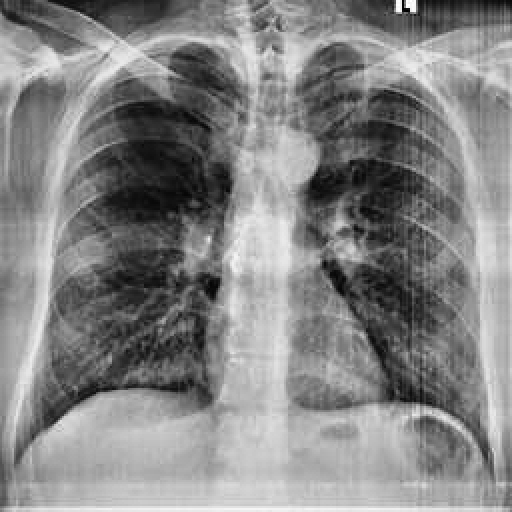
Finding: NORMAL